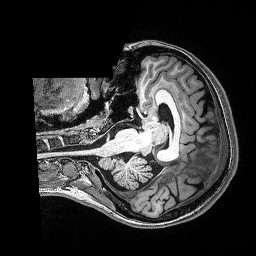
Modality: T1w
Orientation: axial